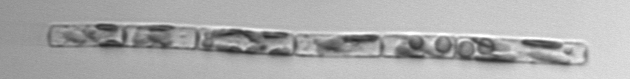
Label: Guinardia_delicatula